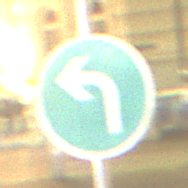
Verkehrszeichen: VorgeschriebeneFahrtrichtungLinks
Umgebung: Outdoor, Urban
Tageszeit: Night
Wetter: Clear
Licht: Artificial
Jahreszeit: NotSpecified
Kontrast: HighContrast